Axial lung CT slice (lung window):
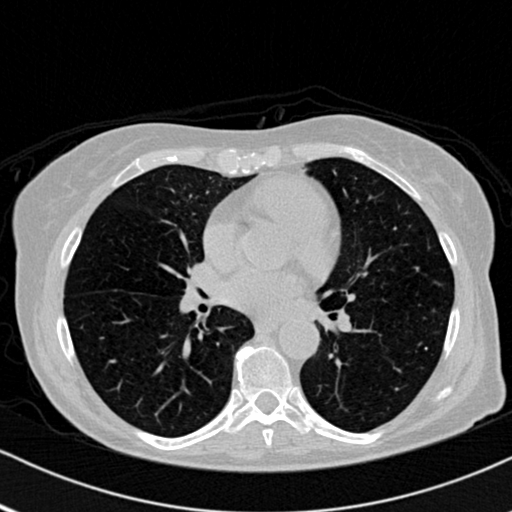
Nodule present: no